四年级 · 度量几何学
三角形破损角的度数是(
), 这是一个(
)三角形。

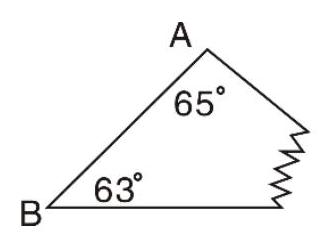
答案: 解52 锐角

【分析】图中已经给出两个角的大小，那可以运用三角形内角和来求出第三个角的大小是多少，再来判断这个三角形是什么三角形。

【详解】 $180^{\circ}-65^{\circ}-63^{\circ}=52^{\circ}$, 这个三角形破损角的度数是 $52^{\circ}$;

这个三角形的三个角都是小于 $90^{\circ}$ 的锐角, 所以这个三角形是一个锐角三角形。

【点睛】本题考查学生对三角形分类和三角形内角和的掌握。牢记三角形内角和为 $180^{\circ}$ 是解决此题的关键。